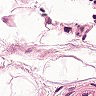
Metastatic tissue present: no